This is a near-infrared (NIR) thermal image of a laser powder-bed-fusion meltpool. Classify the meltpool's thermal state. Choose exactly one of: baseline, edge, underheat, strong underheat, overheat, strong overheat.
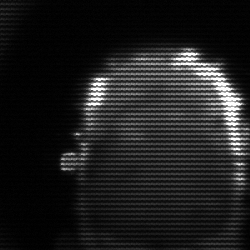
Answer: baseline